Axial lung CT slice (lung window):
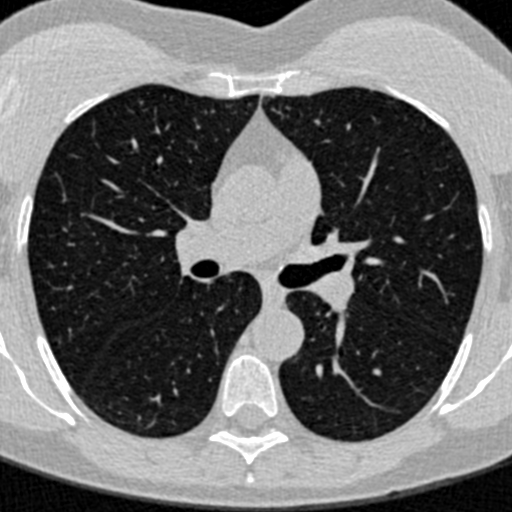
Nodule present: no